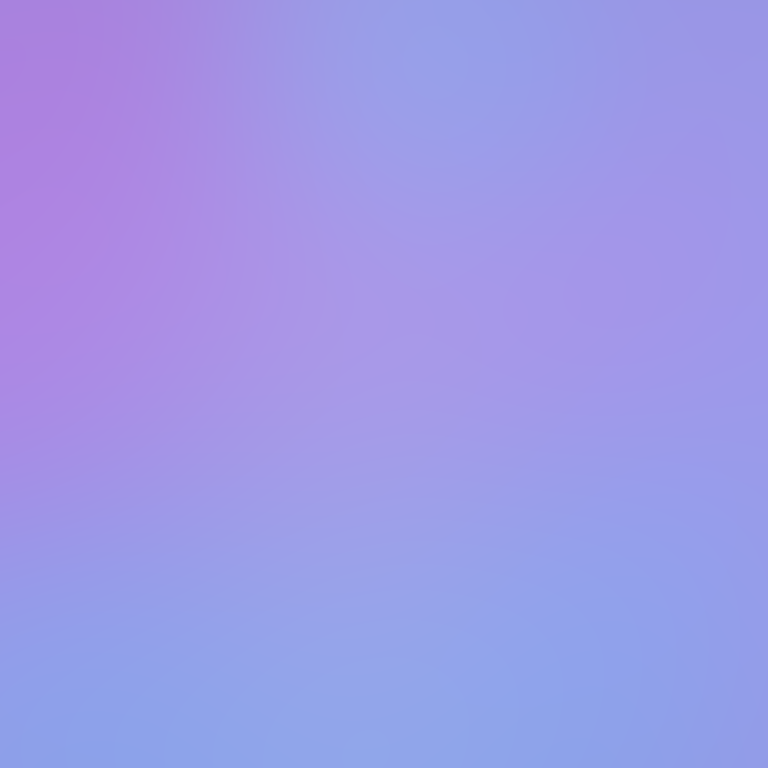
Abstract light effect, smooth gradient from soft lavender to light blue, calm atmosphere, diffuse glow, no room, no furniture, no objects.